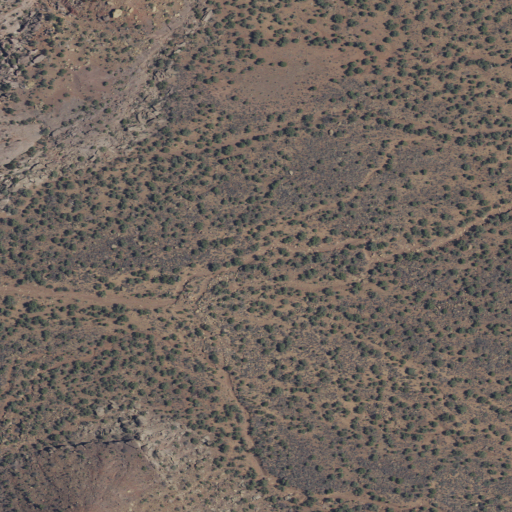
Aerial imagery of valley in Utah named Rain Canyon containing shrub and evergreen forest